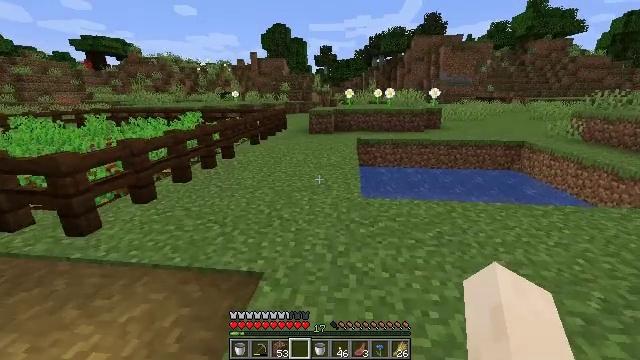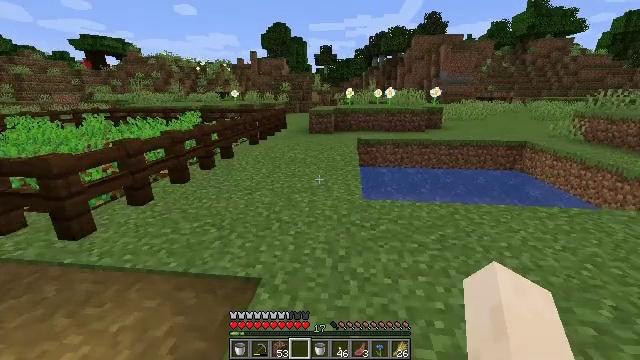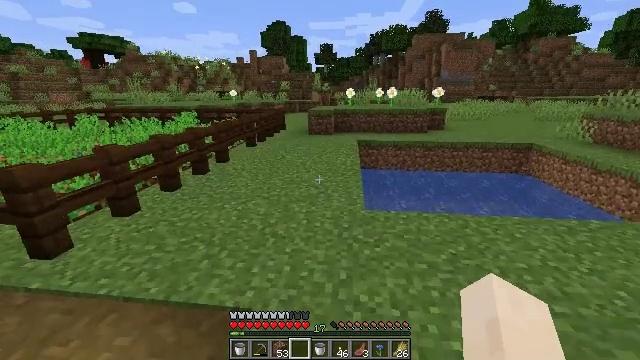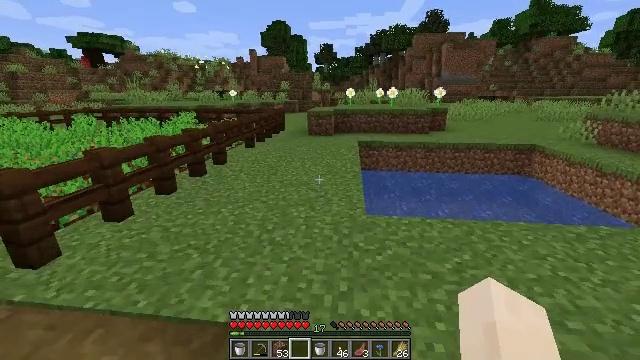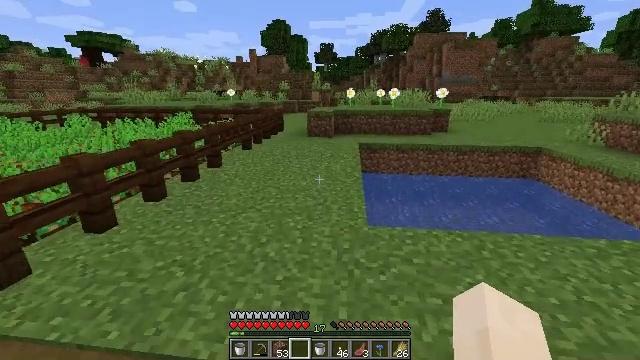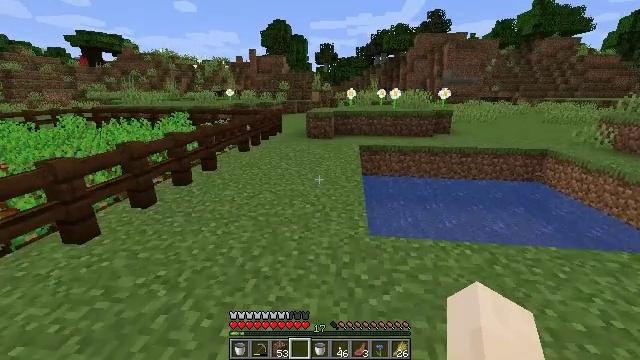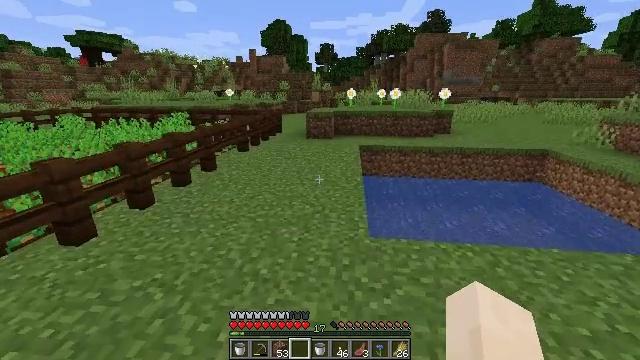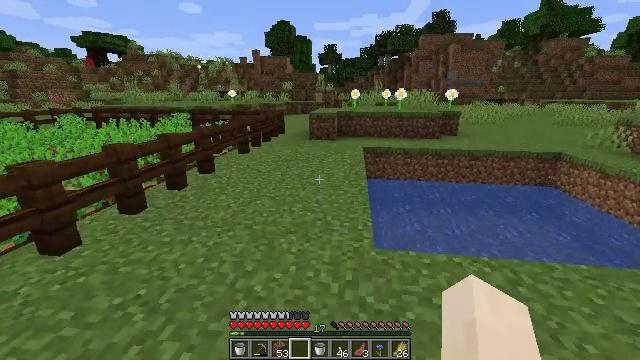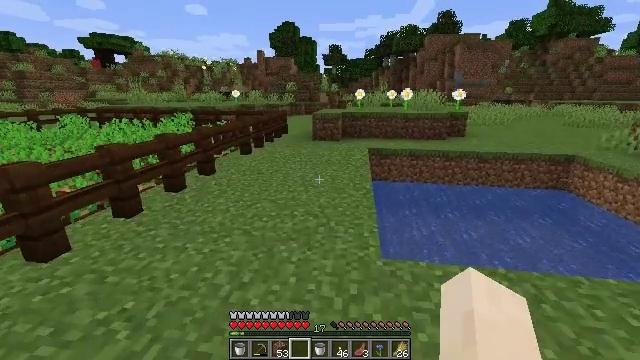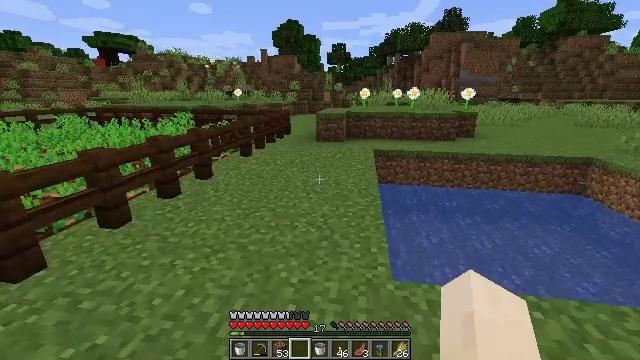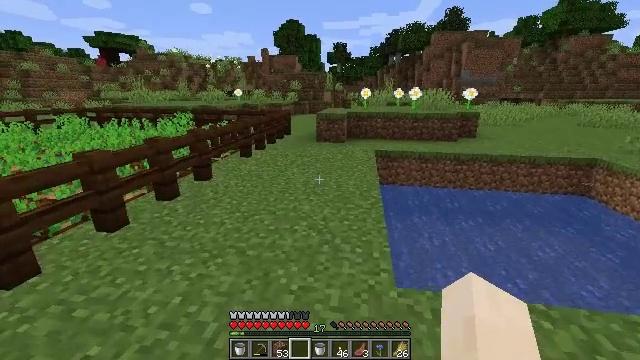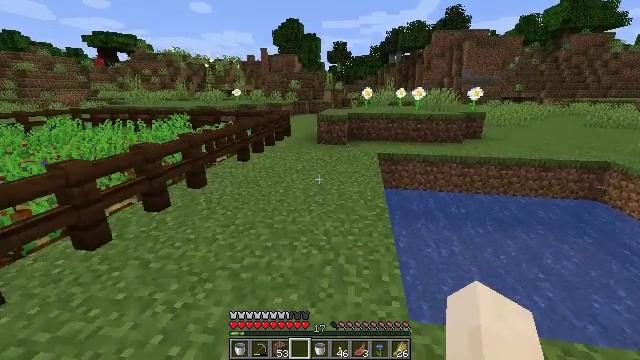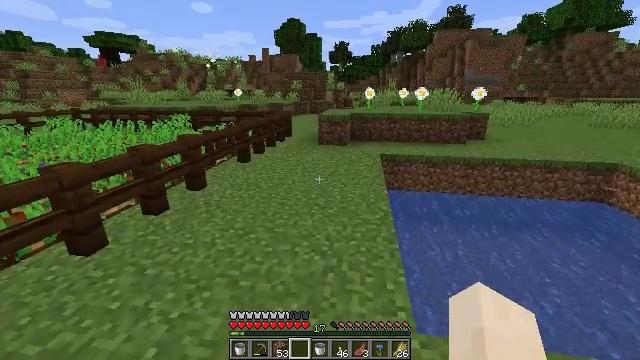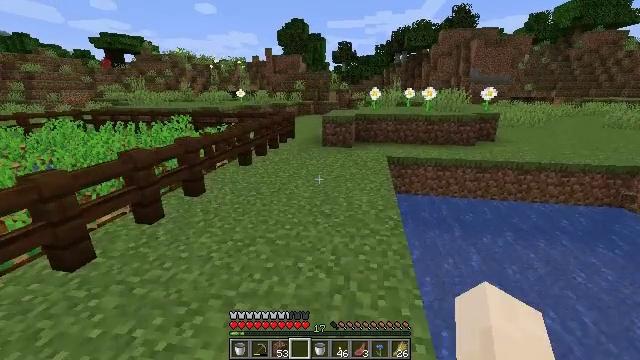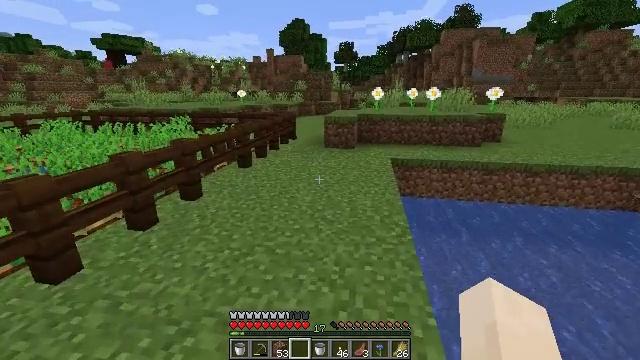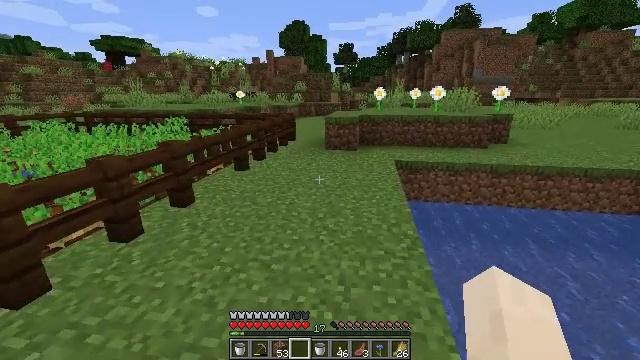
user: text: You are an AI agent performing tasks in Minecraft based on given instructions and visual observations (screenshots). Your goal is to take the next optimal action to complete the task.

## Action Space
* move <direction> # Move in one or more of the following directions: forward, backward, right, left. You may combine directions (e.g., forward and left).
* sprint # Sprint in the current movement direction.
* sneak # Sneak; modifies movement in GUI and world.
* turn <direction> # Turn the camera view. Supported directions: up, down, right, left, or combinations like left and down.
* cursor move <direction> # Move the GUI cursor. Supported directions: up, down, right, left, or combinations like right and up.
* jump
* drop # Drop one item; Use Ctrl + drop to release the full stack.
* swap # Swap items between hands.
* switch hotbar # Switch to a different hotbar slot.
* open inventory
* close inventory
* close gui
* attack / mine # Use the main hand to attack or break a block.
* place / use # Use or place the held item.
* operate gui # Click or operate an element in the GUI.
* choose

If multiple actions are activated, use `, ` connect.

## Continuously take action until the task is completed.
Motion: motion action
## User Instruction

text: Break the oxeye daisy to gather it.
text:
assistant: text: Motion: move forward
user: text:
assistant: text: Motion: move forward
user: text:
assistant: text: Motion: move forward
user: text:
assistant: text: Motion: move forward
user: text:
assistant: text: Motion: move forward
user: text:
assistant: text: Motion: move forward
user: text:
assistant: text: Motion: move forward
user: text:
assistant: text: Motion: move forward
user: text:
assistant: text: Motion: move forward
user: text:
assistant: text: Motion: move forward
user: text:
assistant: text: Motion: move forward
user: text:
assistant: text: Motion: move forward
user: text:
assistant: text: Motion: move forward
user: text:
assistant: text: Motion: move forward
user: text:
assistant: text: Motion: move forward
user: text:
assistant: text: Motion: move forward
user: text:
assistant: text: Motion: move forward
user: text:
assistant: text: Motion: move forward
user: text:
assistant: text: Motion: move forward
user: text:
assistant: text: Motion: move forward, switch to hotbar 2
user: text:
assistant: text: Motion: move forward, switch to hotbar 2
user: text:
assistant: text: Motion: move forward, switch to hotbar 2
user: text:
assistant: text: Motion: move forward
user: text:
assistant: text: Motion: move forward
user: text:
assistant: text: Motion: move forward
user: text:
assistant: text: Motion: move forward
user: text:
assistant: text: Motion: move forward
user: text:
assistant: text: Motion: no_op
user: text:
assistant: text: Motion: no_op
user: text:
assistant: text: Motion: no_op